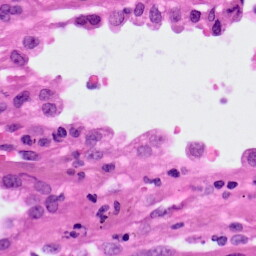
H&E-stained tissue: Lung